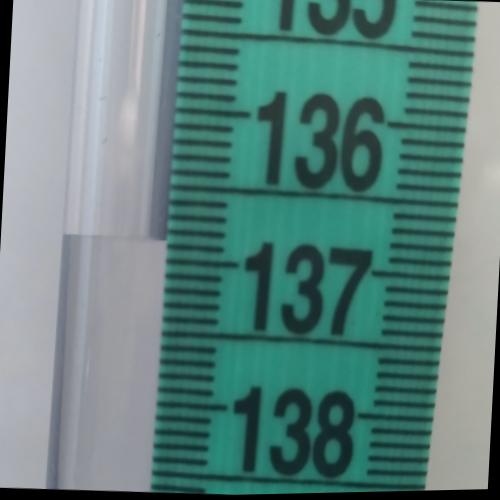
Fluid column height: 136.9 cm